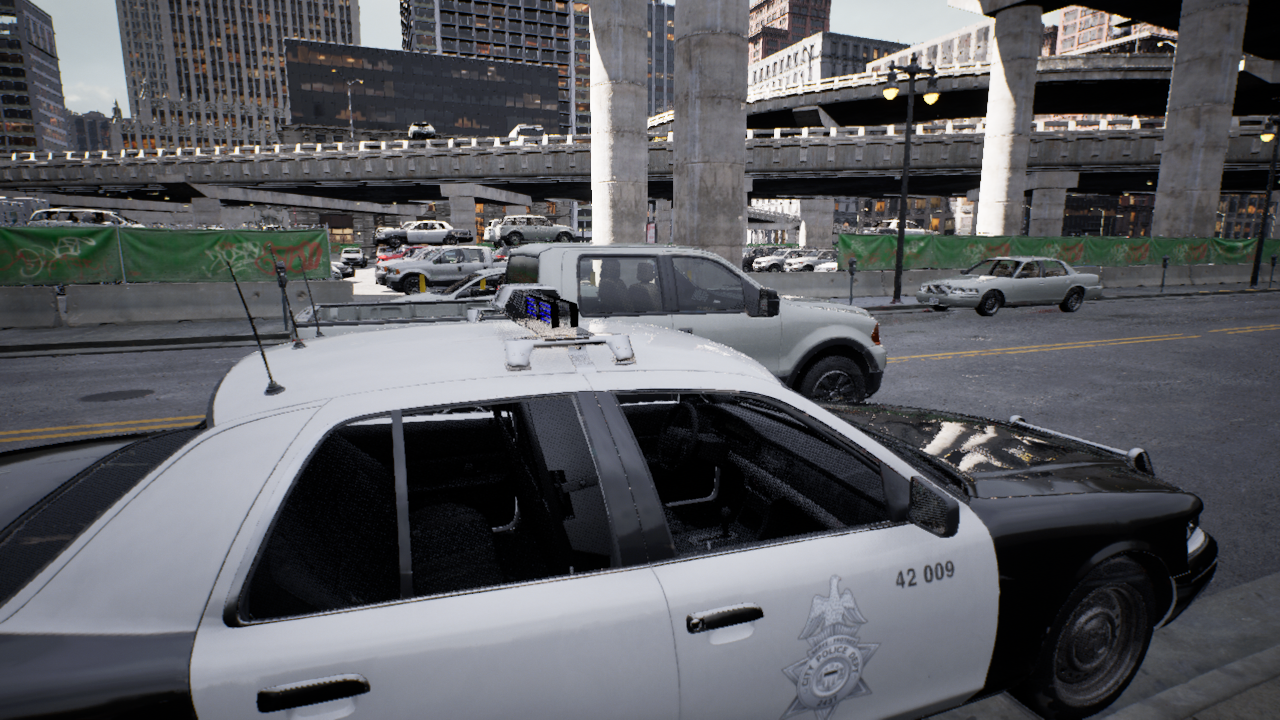
Venue: downtown
Lighting: clear day
Vehicle rig: pickup